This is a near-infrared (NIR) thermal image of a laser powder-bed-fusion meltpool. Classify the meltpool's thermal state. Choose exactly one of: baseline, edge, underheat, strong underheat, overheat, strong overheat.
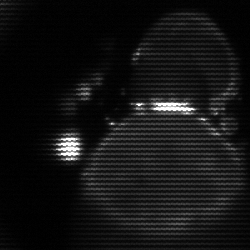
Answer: edge